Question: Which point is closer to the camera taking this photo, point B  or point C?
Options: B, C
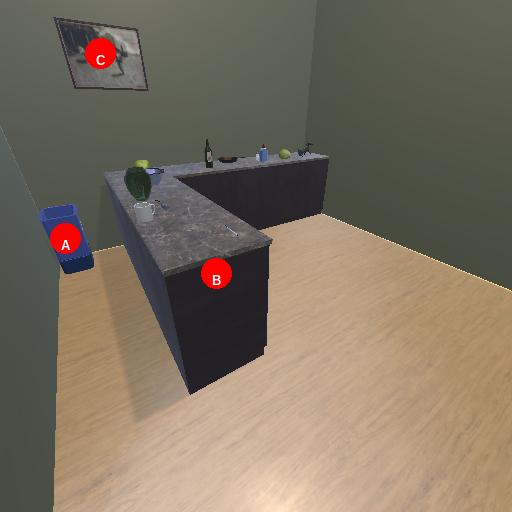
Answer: B